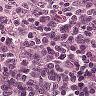
Metastatic tissue present: no